Question: I've been struggling for some time to move a run-time created form to the bottom right corner of the main form.
'''
unit Unit1;
interface
uses
Winapi.Windows, Winapi.Messages, System.SysUtils, System.Variants, System.Classes, Vcl.Graphics,
Vcl.Controls, Vcl.Forms, Vcl.Dialogs, Vcl.StdCtrls;
type
TForm1 = class(TForm)
Button1: TButton;
Label1: TLabel;
Label2: TLabel;
Label3: TLabel;
Label4: TLabel;
Label5: TLabel;
procedure Button1Click(Sender: TObject);
// procedure FormClick(Sender: TObject);
private
{ Private declarations }
// procedure WindowPosChanging(var Msg : TMessage); message WM_WINDOWPOSCHANGING;
public
{ Public declarations }
end;
var
Form1: TForm1;
implementation
{$R *.dfm}
procedure TForm1.Button1Click(Sender: TObject);
var
F1 : TForm;
begin
F1 := TForm.Create(nil);
F1.Height := 300;
F1.Width :=300;
F1.Position := poDesktopCenter;
F1.Name := 'asdf';
F1.Left:=ClientOrigin.X;//+ ActiveControl.Left+ ClientOrigin.X;
F1.Top:=ClientOrigin.Y;//+ClientOrigin.Y;
F1.Show;
end;
//procedure TForm1.FormClick(Sender: TObject);
//var
// pt : TPoint;
//begin
// pt := mOUse.CursorPos;
// lABEL3.Caption := IntToStr(pt.X);
// label4.Caption := IntToStr(pt.Y);
//end;
//
//procedure TForm1.WindowPosChanging(var Msg: TMessage);
//begin
// Label1.Caption := IntToStr(ClientOrigin.X);
// Label2.Caption := IntToStr(ClientOrigin.Y);
//end;
end.
'''
So we have this example.
'''
F1.Position := poDesktopCenter;
'''
This command works perfectly if you want to center the form onto the desktop, but what i want to achive is position the 'F1' form at the bottom corner of the main form. I can't figure out how to do it.
Something like this
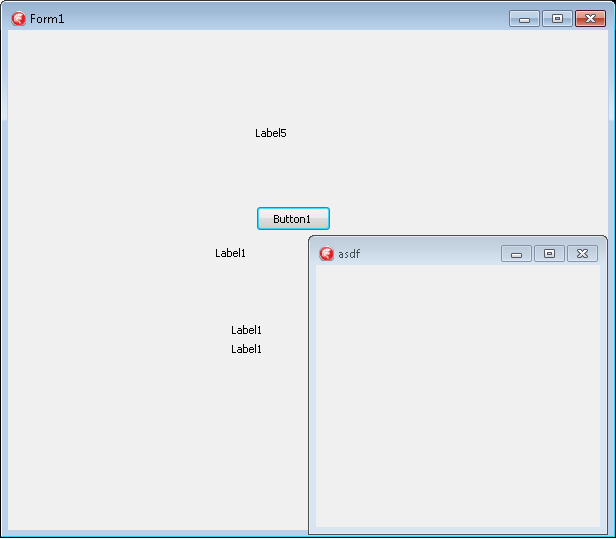
Answer: In all cases below, use
'''
F1.Position := poDesigned;
'''
F1 parent = Form1, bottom-right inside Form1 borders
'''
F1.Parent := self;
F1.Left := self.ClientWidth - F1.Width;
F1.Top := self.ClientHeight - F1.Height;
'''
'Self' is optional, but makes it clear that you refer to properties of Form1, in which context you are executing the code.
F1 parent not assigned, bottom-right with overlapping borders
'''
F1.Left := Left + Width - F1.Width;
F1.Top := Top + Height - F1.Height;
'''
F1 parent not assigned, bottom-right inside the borders of Form1
'''
F1.Left := ClientOrigin.X + ClientWidth - F1.Width;
F1.Top := ClientOrigin.Y + ClientHeight - F1.Height;
'''
Credit goes to Sertac for reminding me about ClientOrigin